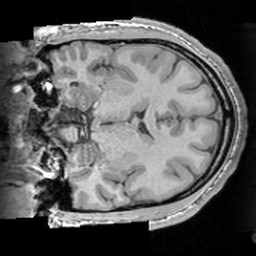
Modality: T1w
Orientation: coronal
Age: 24
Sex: male
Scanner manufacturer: siemens
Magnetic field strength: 3 T
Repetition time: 1.63 s
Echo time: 0.00311 s